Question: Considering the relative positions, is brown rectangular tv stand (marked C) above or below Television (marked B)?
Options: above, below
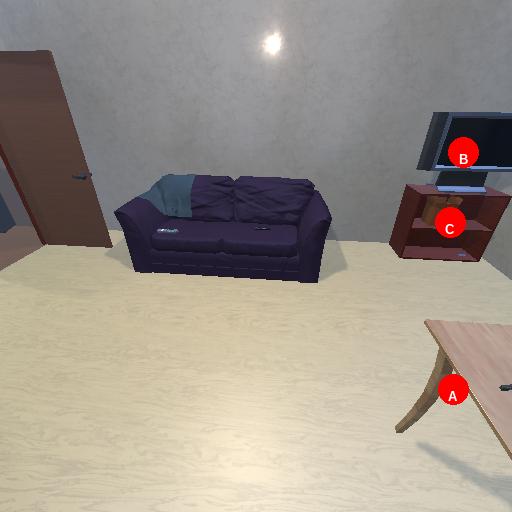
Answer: above